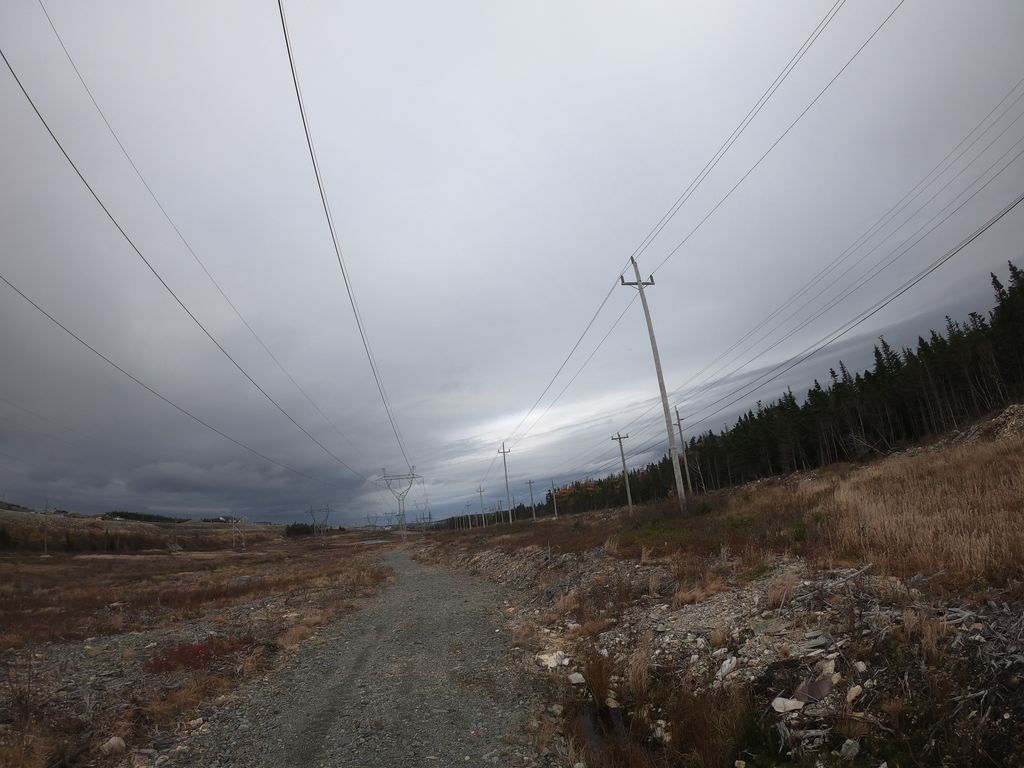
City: st_johns